Aerial crown-view tile of a tropical tree (Barro Colorado Island, Panama), acquired 20250124:
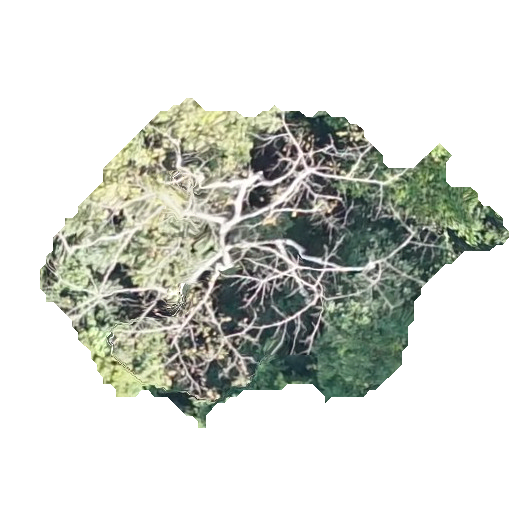
Species: Spondias radlkoferi
GBIF accepted scientific name: Spondias radlkoferi
Crown area: 142.721 m²